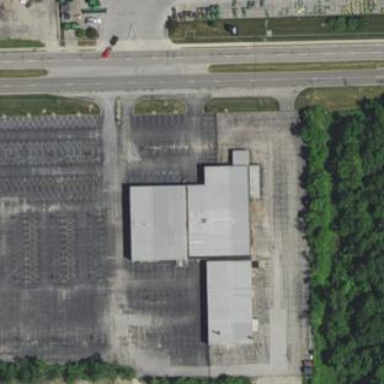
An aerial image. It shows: Parking area.